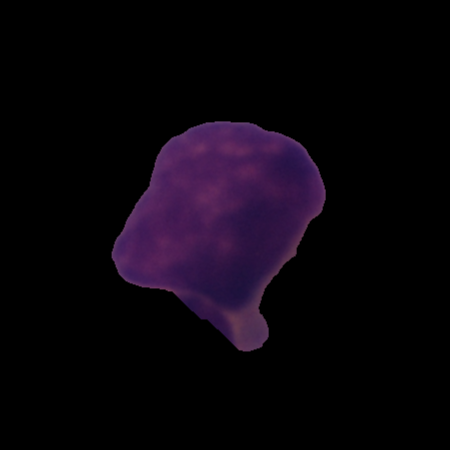
Label: cancer